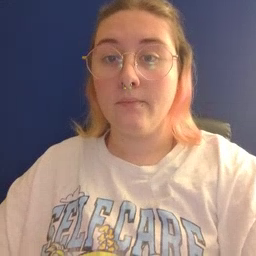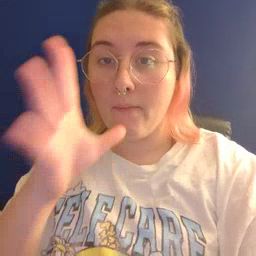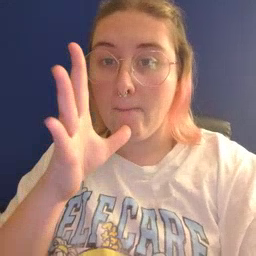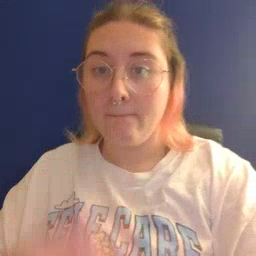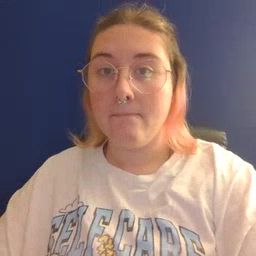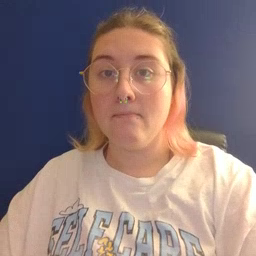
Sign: mom